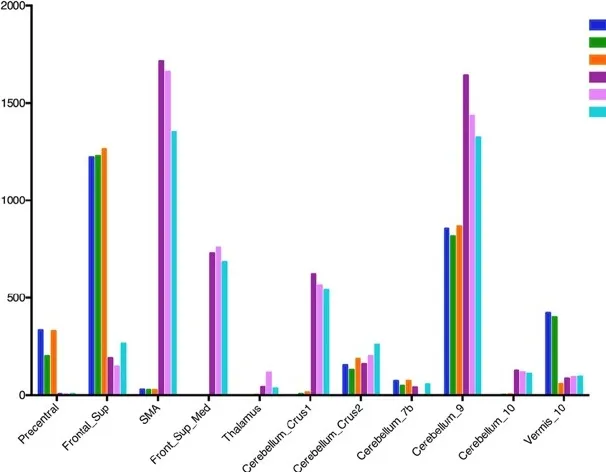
Fiber tracking from different VTAs of three programming settings. VTA, volumes of tissue activated; Frontal Sup, superior frontal gyrus; Frontal_Sup_Med, medial frontal gyrus; SMA, supplementary motor area. The initial, second, and final programming settings are referred to Figure 1.
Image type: chart (chart)